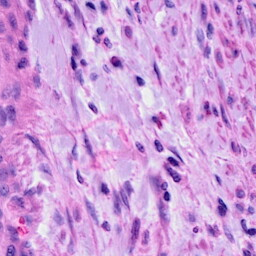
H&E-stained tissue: Cervix